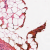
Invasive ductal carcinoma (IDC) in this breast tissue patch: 0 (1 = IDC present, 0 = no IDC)